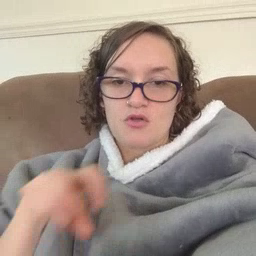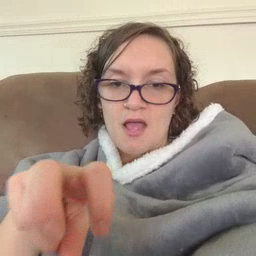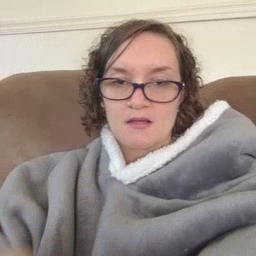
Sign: ride